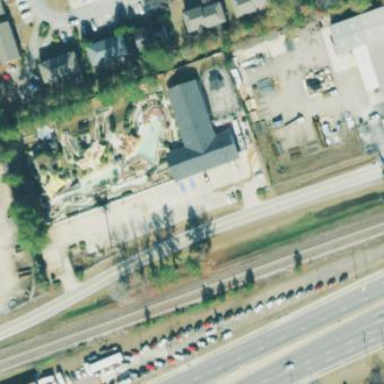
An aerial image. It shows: Miniature golf course.